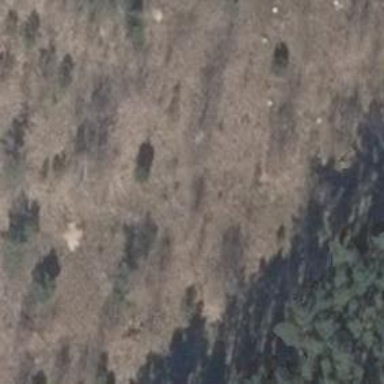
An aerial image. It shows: Landscape covered with heath.